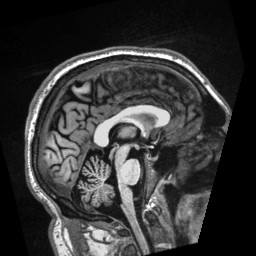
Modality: T1w
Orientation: sagittal